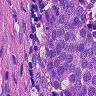
Metastatic tissue present: yes